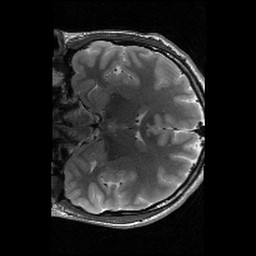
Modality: T2w
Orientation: coronal
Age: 22
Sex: male
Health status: healthy
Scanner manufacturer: siemens
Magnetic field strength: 3 T
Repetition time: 6 s
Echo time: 0.064 s